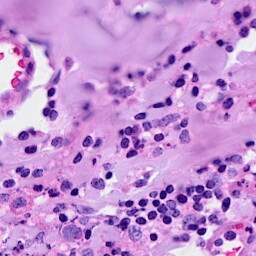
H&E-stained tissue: Breast